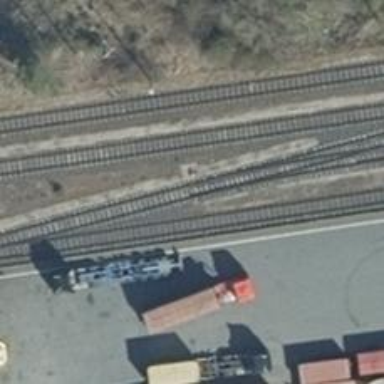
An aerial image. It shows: Railway switch.